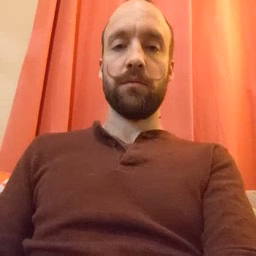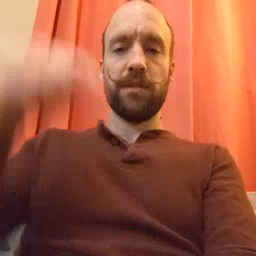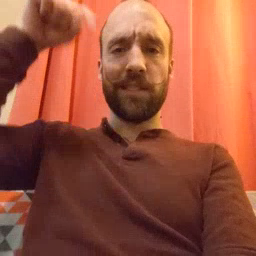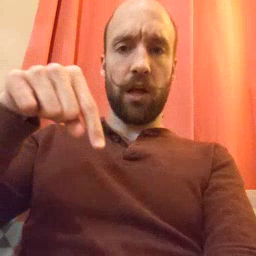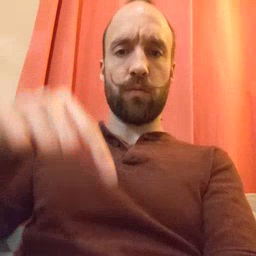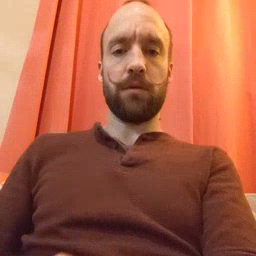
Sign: down